Question: I am trying to load my data from my JSON file but apparently only the first attribute was loaded. I created an array by using jQuery push method to extract the data from my JSON file. When I see the array output from console.log, it looks fine.

I don't get what went wrong
my html
'''
<h2>My message list </h2>
{{#msg}}
<img src= {{icon}} >
{{subject}}
{{detail}}
{{date}}
{{/msg}}
'''
my Script
'''
<script type="text/javascript">
function loadUser1(){
var template = $('#template').html();
Mustache.parse(template); // optional, speeds up future uses
$.getJSON( "messages.json", function( data ) {
console.log('loaded');
var messageslist = []; // create array here
$.each(data.messages, function (index, message) {
messageslist.push("{icon:'"+message.icon+"',subject:'"+message.subject+",detail:'"+message.detail+"',date:'"+message.date+"'}"); //push values here
});
console.log(messageslist);//see output
var rendered = Mustache.render(template,{"msg":messageslist});
$('#target').html(rendered);
});
}
</script>
'''
The array shows in the console: (I have repetitive dummy data in json)
'''
Array [ "{icon:'images/alert_bad.png',subject:'Supply Chain - Past Due,detail:'Gerry Harrison',date:'01/16/2015'}", "{icon:'images/alert_bad.png',subject:'Supply Chain - Past Due,detail:'Gerry Harrison',date:'01/16/2015'}", "{icon:'images/alert_bad.png',subject:'Supply Chain - Past Due,detail:'Gerry Harrison',date:'01/16/2015'}" ]
'''
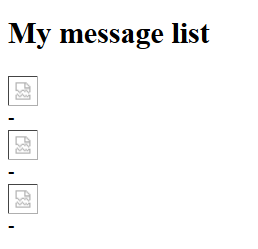
Answer: You're creating object as JSON string instead of javascript object, try this:
'''
var rendered = Mustache.render(template,{"msg": data.messages});
'''
the data.messages is already correct not need to push to another array.